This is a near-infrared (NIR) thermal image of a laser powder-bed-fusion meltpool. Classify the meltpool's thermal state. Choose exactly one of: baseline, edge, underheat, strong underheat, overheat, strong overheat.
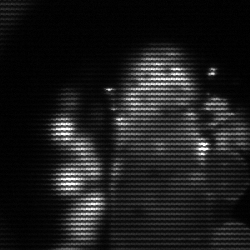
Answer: strong underheat